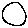
Label: circle